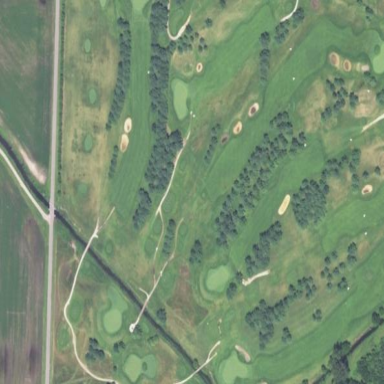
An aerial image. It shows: Golf fairway surrounded by grass.